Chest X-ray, PA view. Patient: 57 years old, sex F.
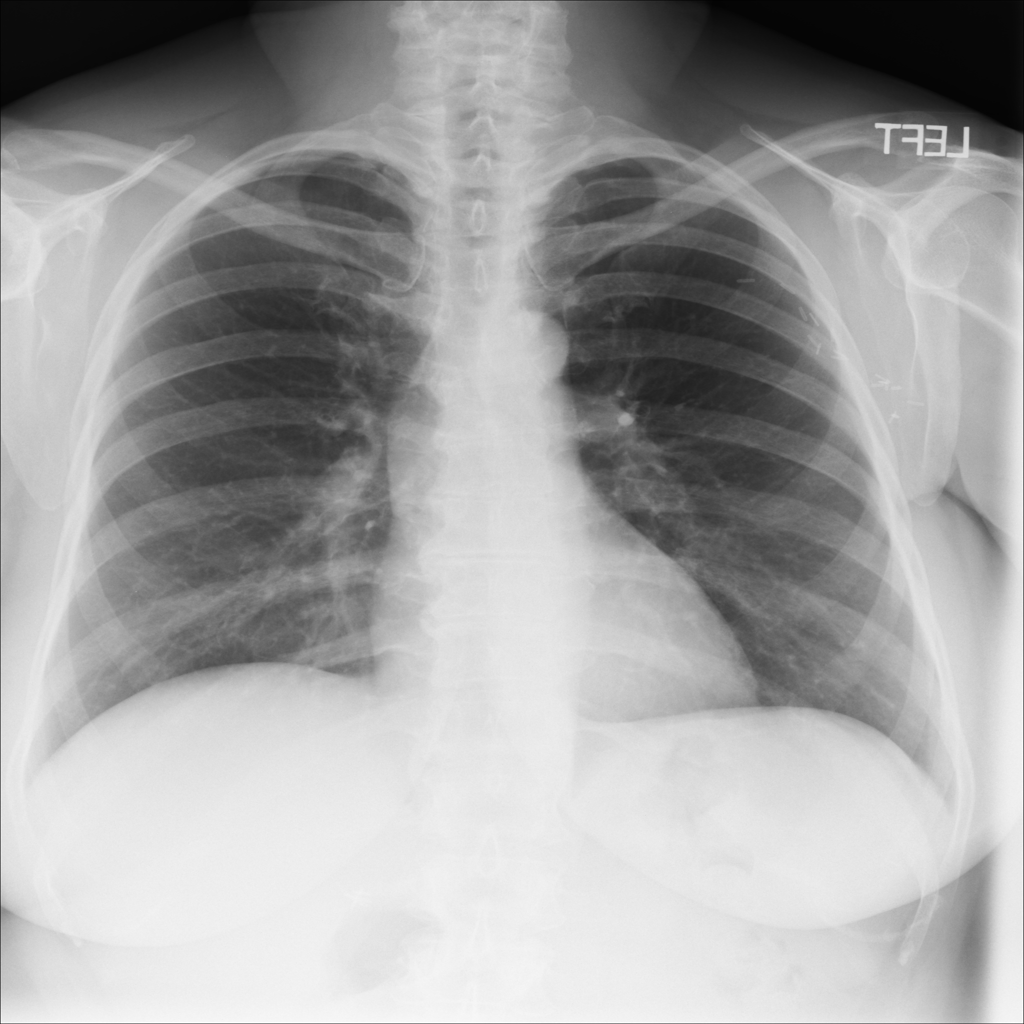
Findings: No Finding